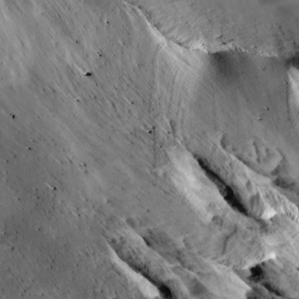
Label: non_frost